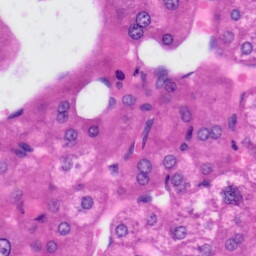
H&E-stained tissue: Liver